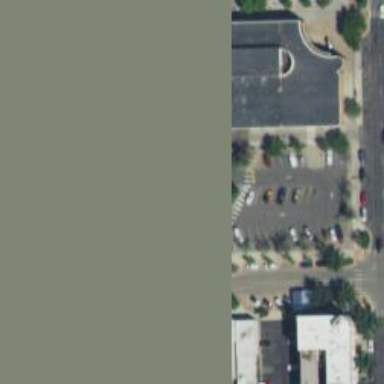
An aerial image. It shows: Parking space.